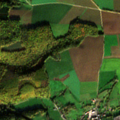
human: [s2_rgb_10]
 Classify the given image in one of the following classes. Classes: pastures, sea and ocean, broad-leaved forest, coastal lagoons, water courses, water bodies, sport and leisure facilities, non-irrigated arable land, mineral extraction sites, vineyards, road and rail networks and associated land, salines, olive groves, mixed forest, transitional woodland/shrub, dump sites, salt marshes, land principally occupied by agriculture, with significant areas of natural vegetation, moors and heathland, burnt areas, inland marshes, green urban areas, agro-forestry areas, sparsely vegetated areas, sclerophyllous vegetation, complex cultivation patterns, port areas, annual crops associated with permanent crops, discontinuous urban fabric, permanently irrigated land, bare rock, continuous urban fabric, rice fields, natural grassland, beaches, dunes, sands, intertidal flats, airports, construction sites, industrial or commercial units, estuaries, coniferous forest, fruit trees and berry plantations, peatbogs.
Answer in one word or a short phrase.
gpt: discontinuous urban fabric, non-irrigated arable land, complex cultivation patterns, broad-leaved forest